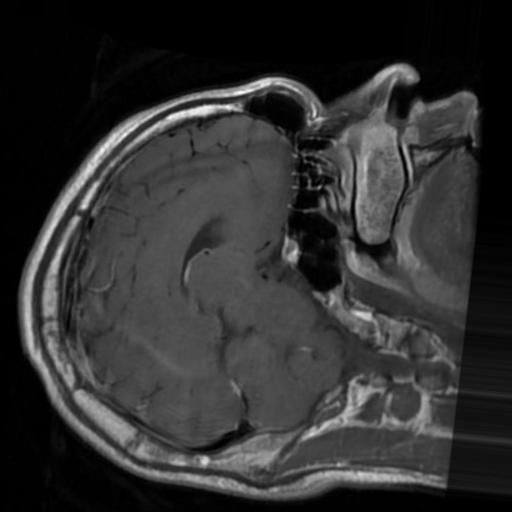
Label: brain_tumor